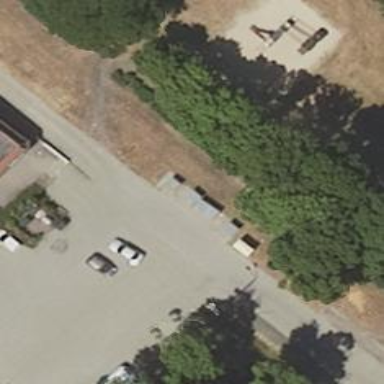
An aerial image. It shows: Recycling facility.